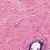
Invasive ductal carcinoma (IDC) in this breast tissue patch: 0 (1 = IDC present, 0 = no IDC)